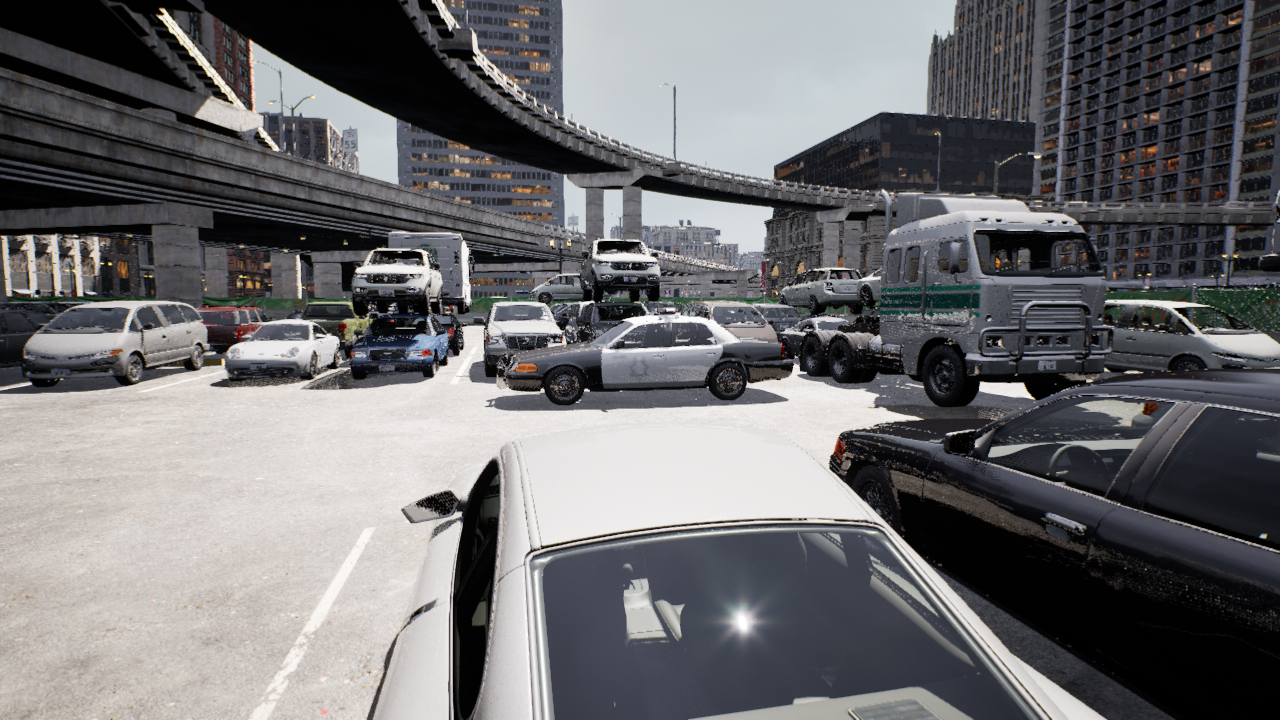
Venue: arterial
Lighting: clear day
Vehicle rig: sedan